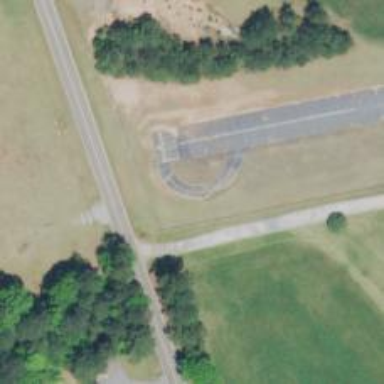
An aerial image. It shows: Asphalt taxiway at the airport.